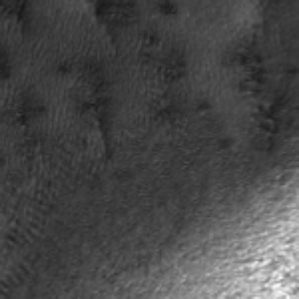
Label: frost